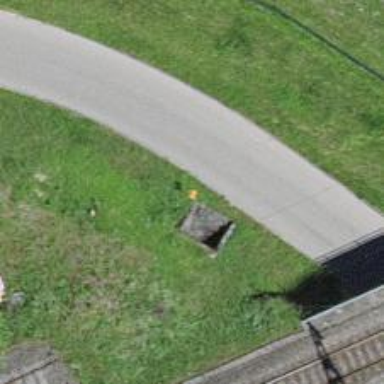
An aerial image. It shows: Aerial marker colored orange.